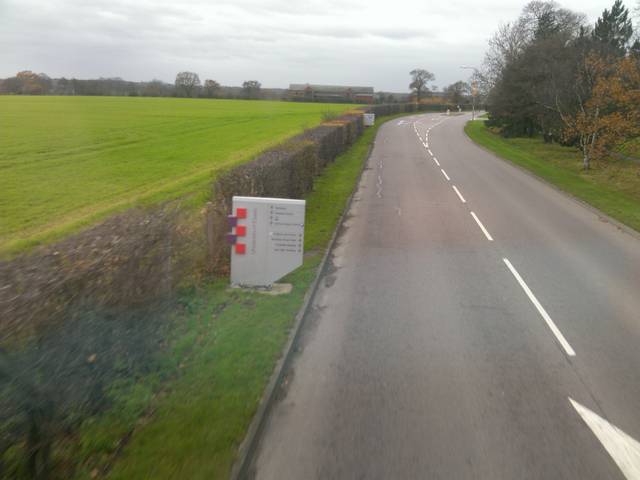
Region: United Kingdom
Coordinates: 51.875, 0.9539